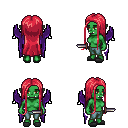
a pixel art fantasy rpg character, female body template, orc, green skin, purple wings, teal pants, ruby red extra-long hairstyle, gray slippers, dagger, four views (front, back, left, right), 2x2 character sprite sheet, small pixel art, hard edges, no anti-aliasing